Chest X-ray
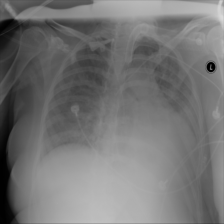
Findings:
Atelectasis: negative
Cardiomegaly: positive
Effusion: positive
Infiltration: negative
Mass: negative
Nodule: negative
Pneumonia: negative
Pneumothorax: negative
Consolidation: negative
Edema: negative
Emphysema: negative
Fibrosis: negative
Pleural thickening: negative
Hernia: negative